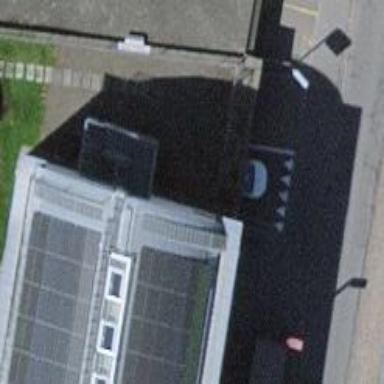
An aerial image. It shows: Parking entrance.